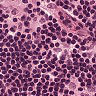
Metastatic tissue present: no